Question: I have two table view controllers. How can I make shadow like this?

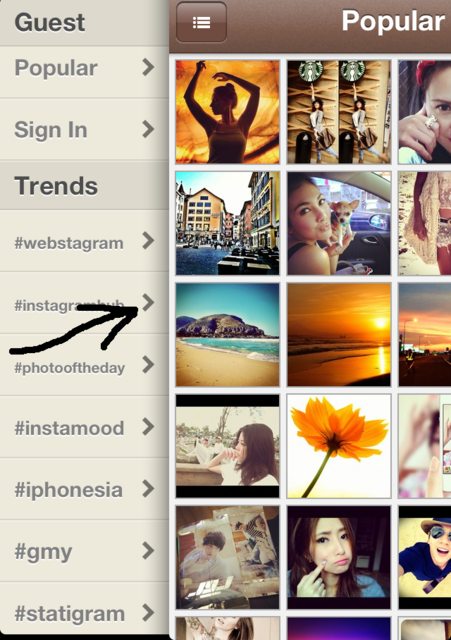
Answer: Take a look at CALayer class from CoreAnimation framework. Here is a nice tutorial with examples: <URL>
Then you apply the shadow to the right tableview(however, it might be required embedding the tableview in container view)